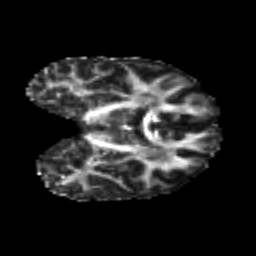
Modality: FA
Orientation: coronal
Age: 24
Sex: male
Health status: healthy
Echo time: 0.074 s